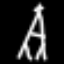
Label: The Eiffel Tower